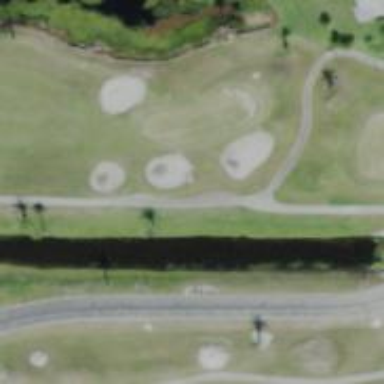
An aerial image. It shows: Golf cartpath that is also road path.